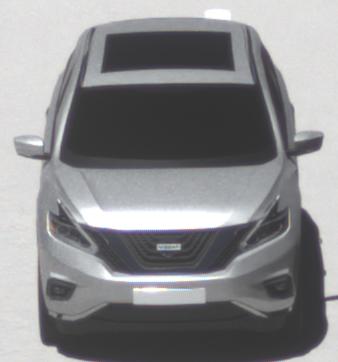
Make: Nissan
Model: Murano
Detailed model: Gen. 3 Z52
Model produced from: 2015
Doors: 5
Color: white
Road condition: dry road
Daytime: midday
Contrast: high contrast